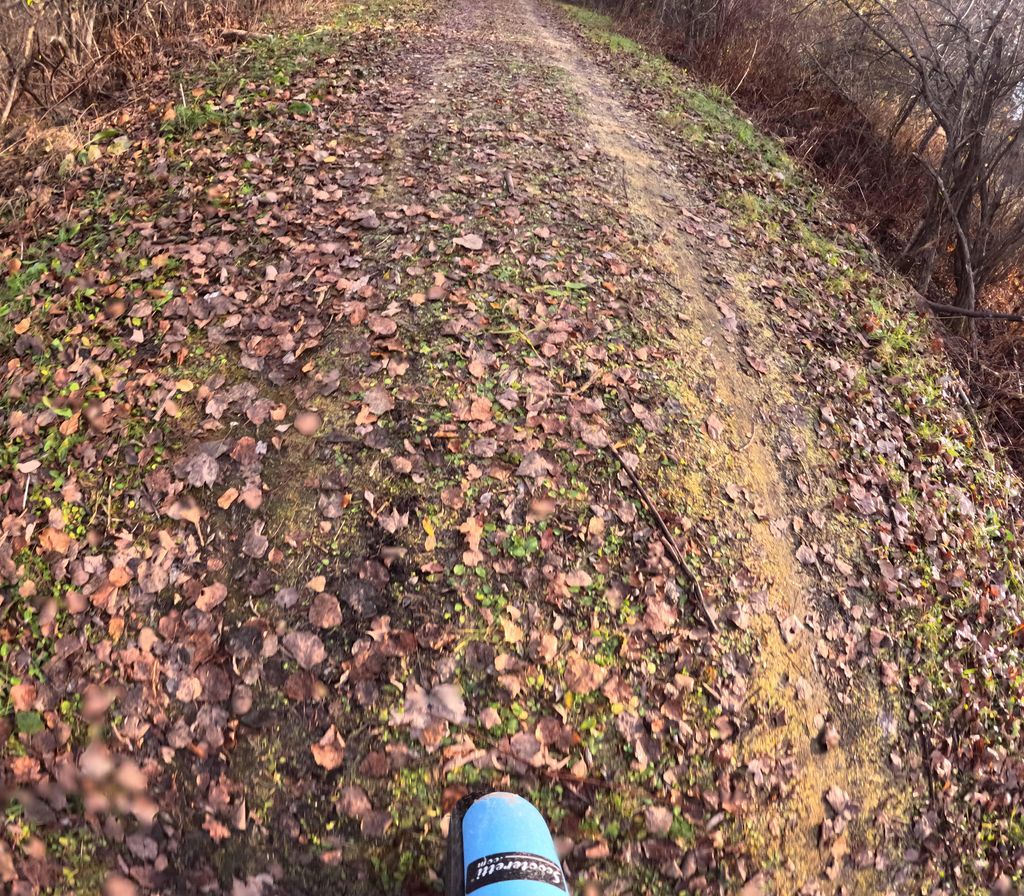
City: ottawa-gatineau